Aerial crown-view tile of a tropical tree (Barro Colorado Island, Panama), acquired 20240918:
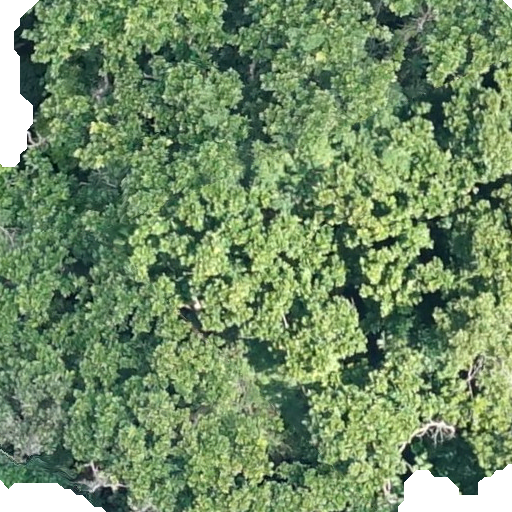
Species: Anacardium excelsum
GBIF accepted scientific name: Anacardium excelsum
Crown area: 522.808 m²